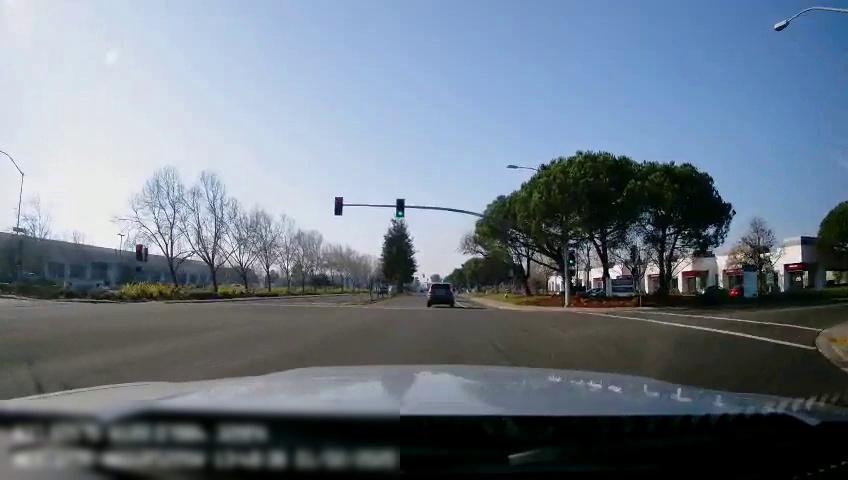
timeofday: Day
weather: Sunny
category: Drivable Space
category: Vehicles | SUV
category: Lanes | Current Lane
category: Traffic | Lights
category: Traffic | Lights
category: Traffic | Lights
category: Traffic | Lights